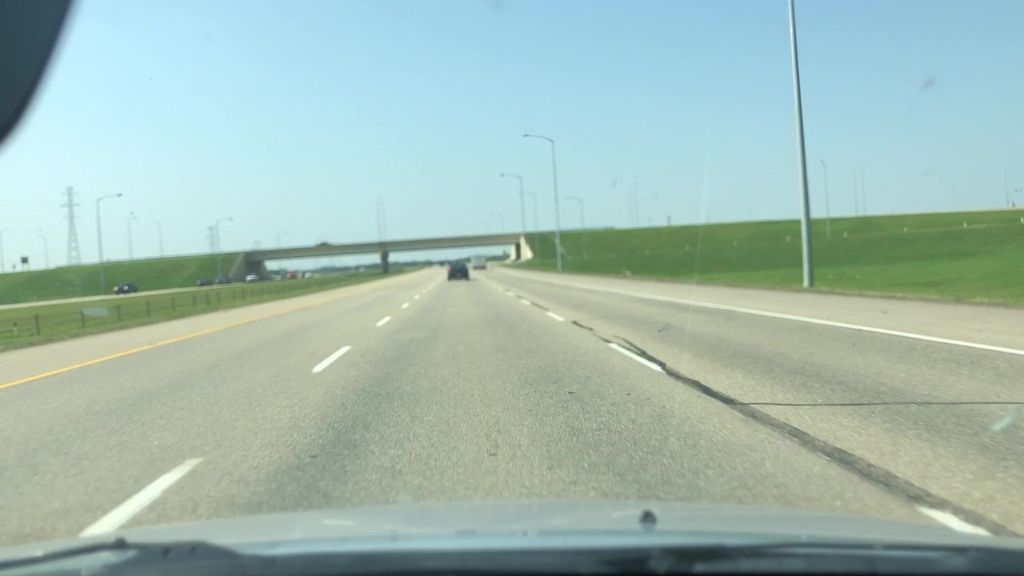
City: edmonton